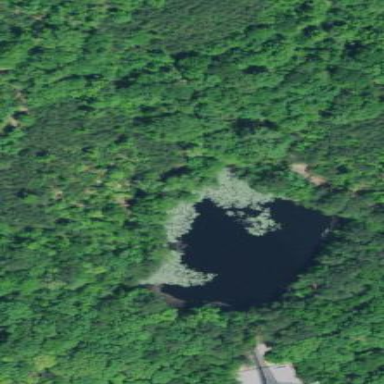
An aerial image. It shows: Serene lake.